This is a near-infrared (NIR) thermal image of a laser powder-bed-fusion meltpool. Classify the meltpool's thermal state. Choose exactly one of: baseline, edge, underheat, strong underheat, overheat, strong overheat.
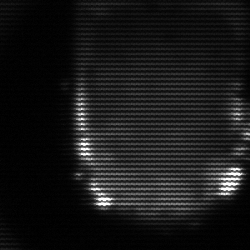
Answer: baseline